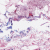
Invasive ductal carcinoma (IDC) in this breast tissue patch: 0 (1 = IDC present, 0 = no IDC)